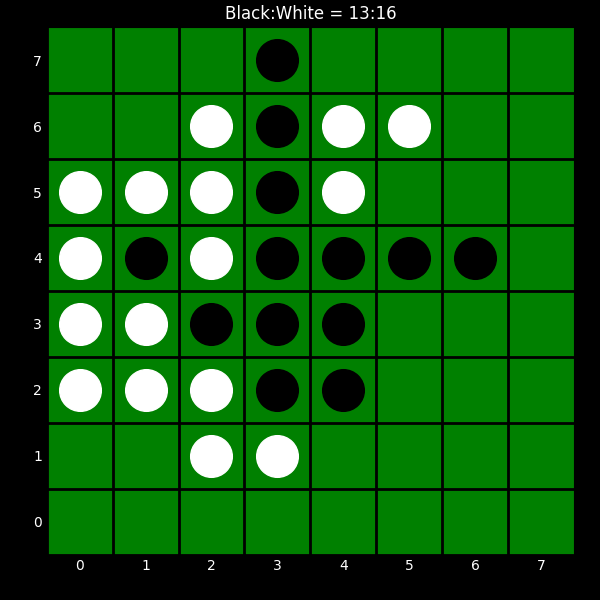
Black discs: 13
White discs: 16